Question: I have the image of a circle of size 256 x 256. The circle can be created by using a function B(i,j). By using a Java producer and consumer model, how can I create a java program to draw the circle?

The code in this image is using the octave code.
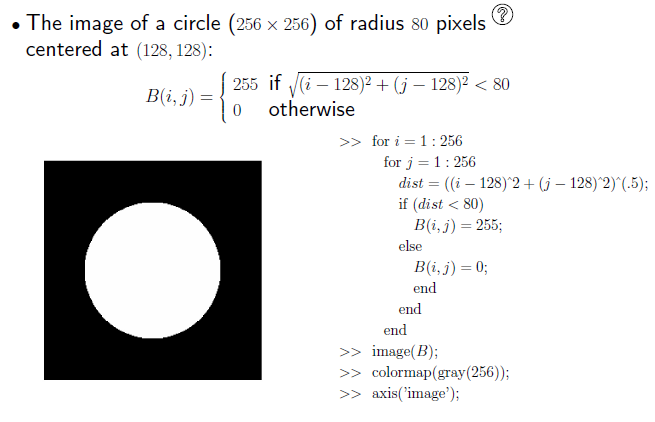
Answer: Here's the Java Swing GUI I created.
<URL>
I created (or produced) the image in the CreateImage class. I used the code in your problem image, except I didn't take the square root. Comparing the squares of the numbers was faster.
I drew (or consumed) the image on a JPanel. I'm not going to explain the Swing code in great detail. I wrote what I needed to write to display the image.
Here's the code:
'''
package com.ggl.testing;
import java.awt.Color;
import java.awt.Dimension;
import java.awt.Graphics;
import java.awt.Image;
import java.awt.image.BufferedImage;
import javax.swing.JFrame;
import javax.swing.JPanel;
import javax.swing.SwingUtilities;
public class DrawImage implements Runnable {
public static void main(String[] args) {
SwingUtilities.invokeLater(new DrawImage());
}
@Override
public void run() {
Image image = new CreateImage(256, 256, 80).createImage();
JFrame frame = new JFrame("Image of a circle");
frame.setDefaultCloseOperation(JFrame.EXIT_ON_CLOSE);
frame.add(new DrawingPanel(256, 256, image));
frame.pack();
frame.setVisible(true);
}
public class DrawingPanel extends JPanel {
private static final long serialVersionUID = 1584647402715684757L;
private Image image;
public DrawingPanel(int width, int height, Image image) {
this.image = image;
this.setPreferredSize(new Dimension(width, height));
}
@Override
protected void paintComponent(Graphics g) {
super.paintComponent(g);
g.drawImage(image, 0, 0, this);
}
}
public class CreateImage {
private int width;
private int height;
private int radius;
public CreateImage(int width, int height, int radius) {
this.width = width;
this.height = height;
this.radius = radius;
}
public Image createImage() {
int circleRadiusSquared = radius * radius;
BufferedImage image = new BufferedImage(width, height,
BufferedImage.TYPE_INT_RGB);
Graphics g = image.getGraphics();
for (int i = 0; i < width; i++) {
int idist = i - width / 2;
for (int j = 0; j < height; j++) {
int jdist = j - height / 2;
int distSquared = idist * idist + jdist * jdist;
if (distSquared < circleRadiusSquared) {
g.setColor(Color.WHITE);
} else {
g.setColor(Color.BLACK);
}
g.drawLine(i, j, i, j);
}
}
g.dispose();
return image;
}
}
}
'''